Field crop: maize
Growth stage: 1
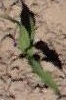
Species: maize